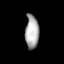
Tissue: lung
Cell type: Epithelial cells
Senescence score: 0.2373
Nuclear area (px): 453
Mean DAPI intensity: 169.272